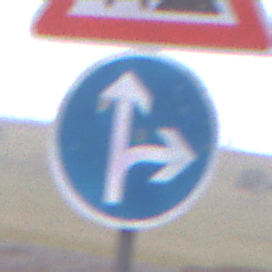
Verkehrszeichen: VorgeschriebeneFahrtrichtungGeradeausOderRechts
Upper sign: Arbeitsstelle
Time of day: Midday
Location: Outdoor (Nature)
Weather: Overcast
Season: Autumn
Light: Natural